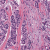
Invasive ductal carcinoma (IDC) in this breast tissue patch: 1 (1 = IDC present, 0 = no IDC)